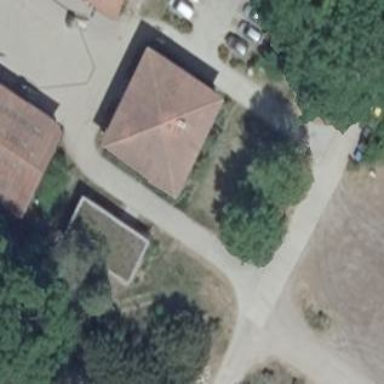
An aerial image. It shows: Office building with pyramidal roof shape.